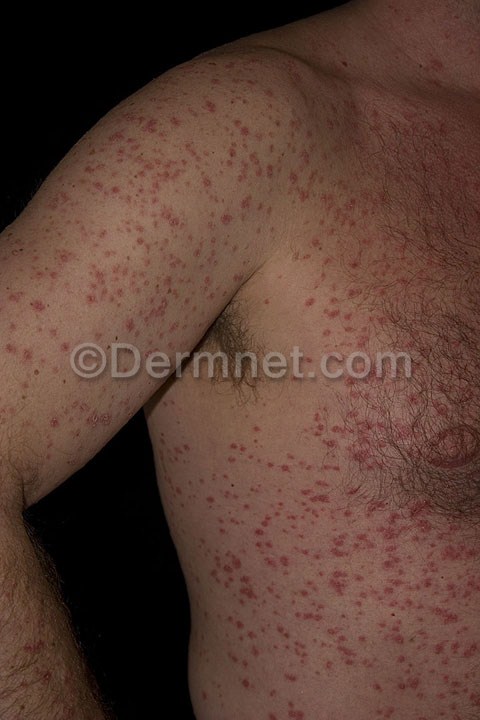
Disease: Psoriasis pictures Lichen Planus and related diseases